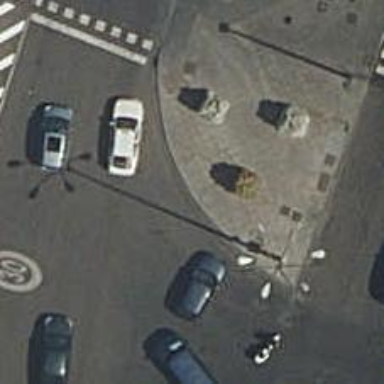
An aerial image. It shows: Kerb serving as barrier.